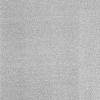
Atmospheric dust classification: dusty